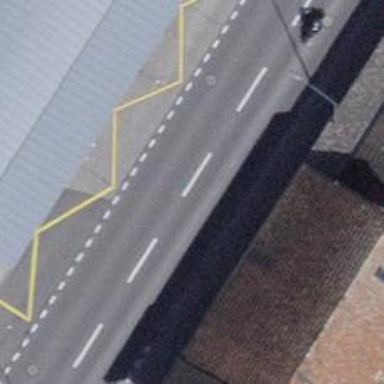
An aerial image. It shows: Bus stop with designated public transport stop position.